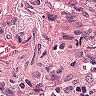
Metastatic tissue present: no